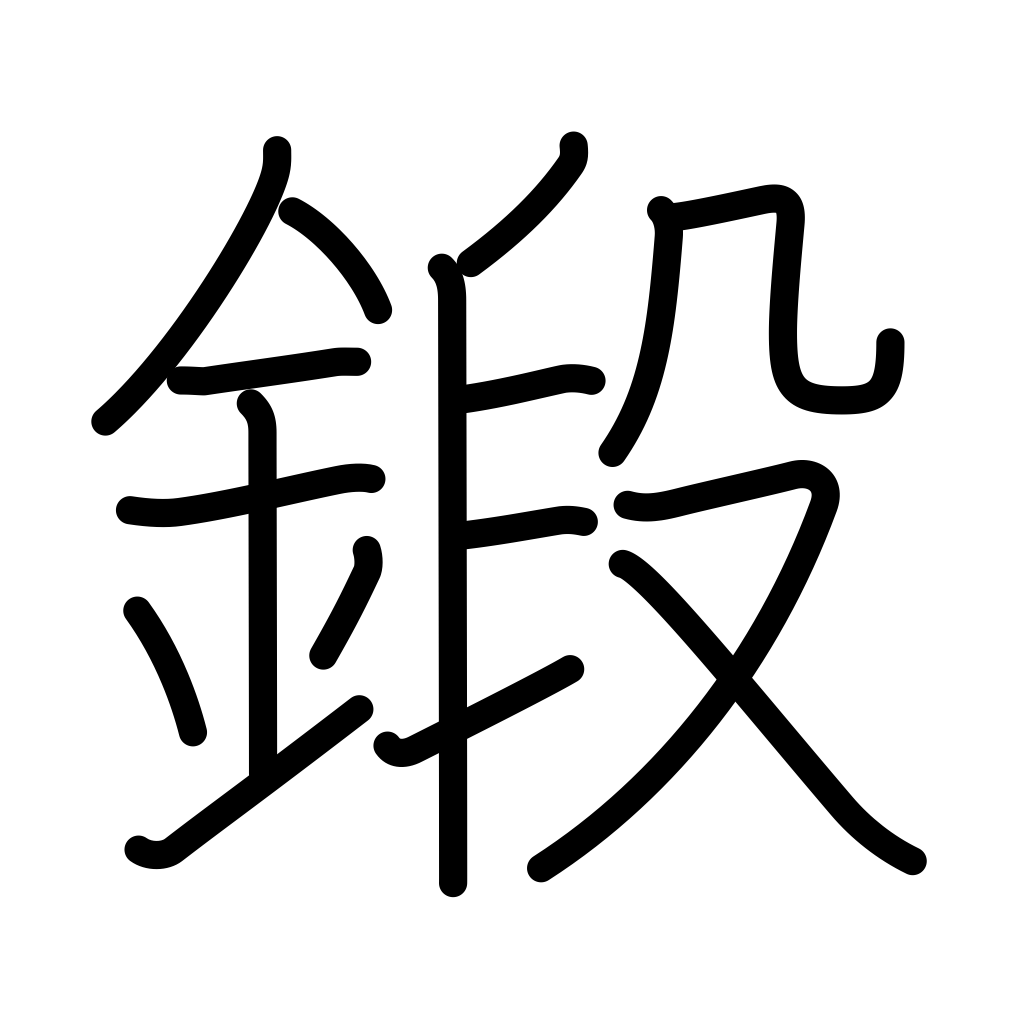
Meaning: forge, discipline, train